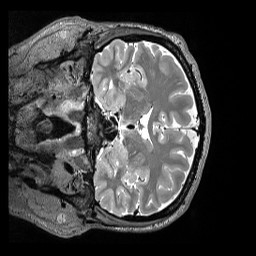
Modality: T2w
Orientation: coronal
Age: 47
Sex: male
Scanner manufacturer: siemens
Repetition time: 3.2 s